【题型】选择题　【知识点】立体几何　【难度】easy
在三棱台$ABC-A'B'C'$中，截去三棱锥$A-A'B'C'$，则剩余部分是（  ）

\vspace{5pt}
\noindent A. 三棱锥 \qquad\qquad\qquad\qquad\qquad B. 三棱台

\noindent C. 四棱锥 \qquad\qquad\qquad\qquad\qquad D. 组合体
【解答】
\noindent 【答案】C

\vspace{5pt}
\noindent 【分析】根据三棱台的结构特点，选出答案.

\vspace{5pt}
\noindent 【详解】三棱台$ABC-A'B'C'$中，截去三棱锥$A-A'B'C'$后得到的是四棱锥$A-BCC'B'$，

\vspace{5pt}
\noindent 故选：C.
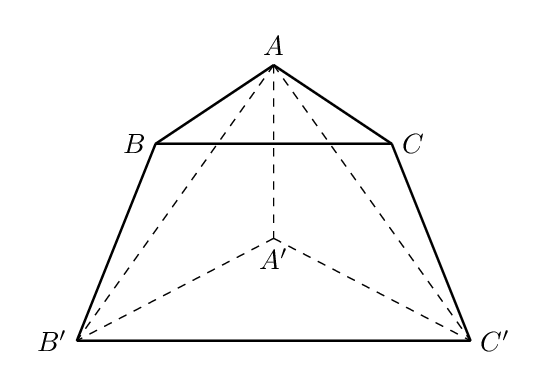